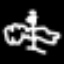
Label: angel